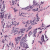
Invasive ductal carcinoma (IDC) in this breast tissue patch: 1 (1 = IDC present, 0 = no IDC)